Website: ulta-beauty
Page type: account-selection
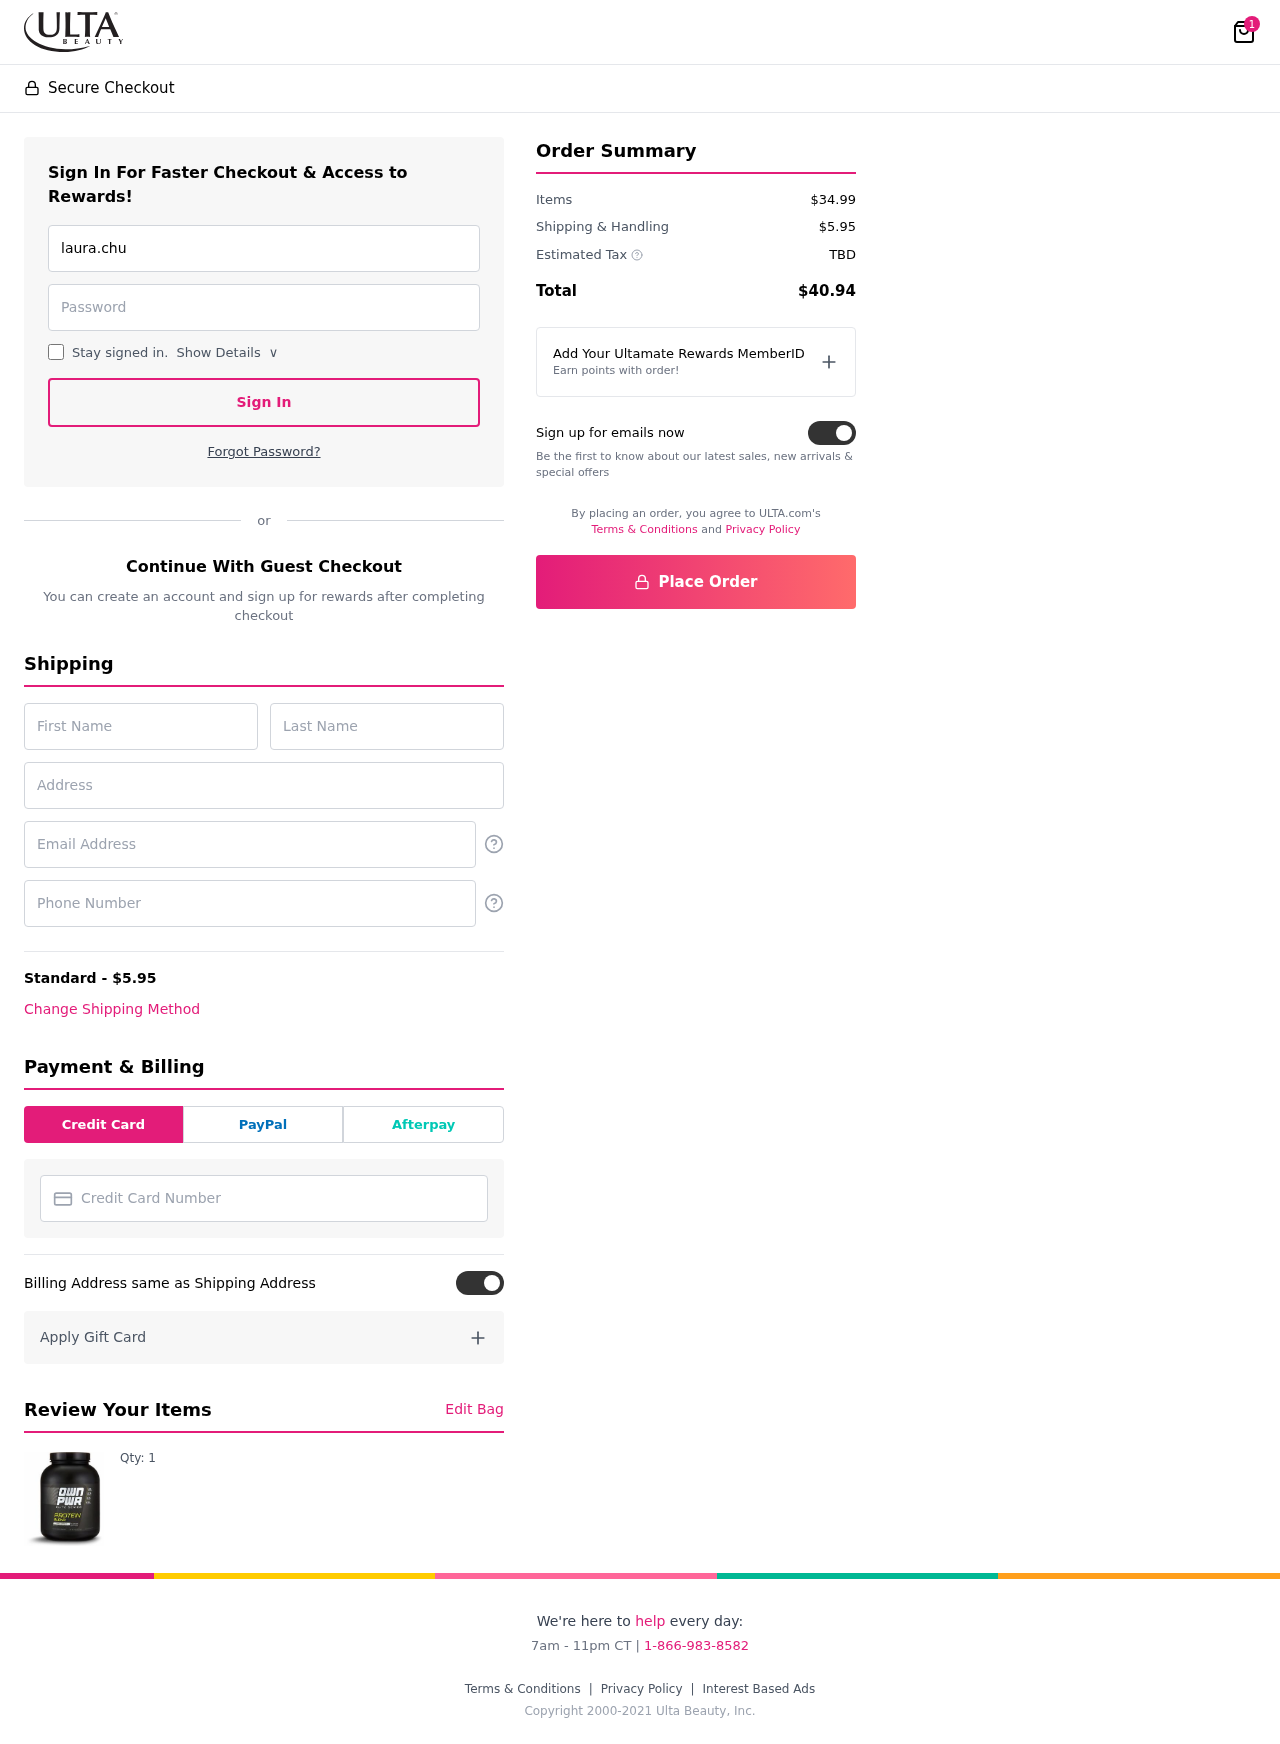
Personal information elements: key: PII_CARD_NUMBER
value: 2231 1500 8115 6903
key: PII_EMAIL
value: laura.chung@yahoo.com
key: PII_EMAIL2
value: laura.chung@yahoo.com
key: PII_FIRSTNAME
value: Laura
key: PII_LASTNAME
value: Chung
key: PII_PHONE
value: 8507584418
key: PII_STREET
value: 301 Steven Plain Suite 501
Product elements: key: PRODUCT1_QUANTITY
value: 1
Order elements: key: ORDER_NUM_ITEMS
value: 1
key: ORDER_SHIPPING_COST
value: $5.95
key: ORDER_SUBTOTAL
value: $34.99
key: ORDER_TAX
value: TBD
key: ORDER_TOTAL
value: $40.94